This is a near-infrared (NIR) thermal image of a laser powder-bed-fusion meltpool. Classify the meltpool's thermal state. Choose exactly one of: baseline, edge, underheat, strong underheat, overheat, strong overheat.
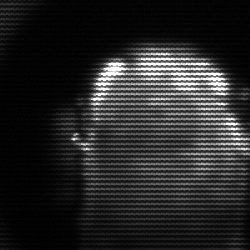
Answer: baseline